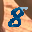
Label: 8